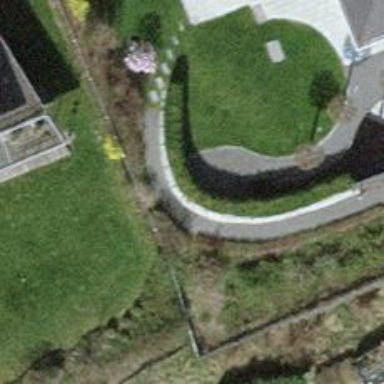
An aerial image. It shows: Hedge barrier.